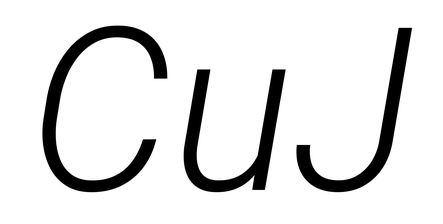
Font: Roboto-Italic_Light_Italic